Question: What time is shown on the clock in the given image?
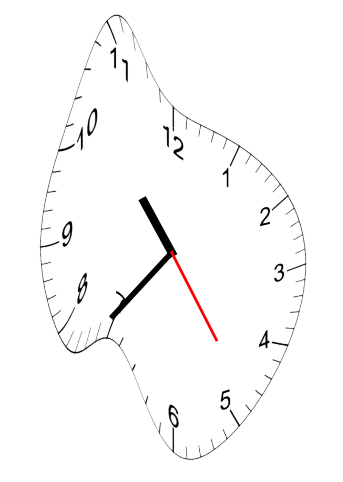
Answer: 10:36:24